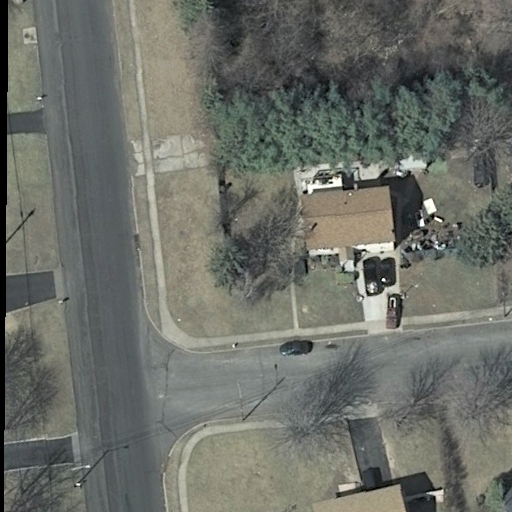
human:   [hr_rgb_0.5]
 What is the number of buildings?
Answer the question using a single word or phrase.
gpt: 3

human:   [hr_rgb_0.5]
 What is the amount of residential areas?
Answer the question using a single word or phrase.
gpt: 1

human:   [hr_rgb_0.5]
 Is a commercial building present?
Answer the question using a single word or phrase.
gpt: no

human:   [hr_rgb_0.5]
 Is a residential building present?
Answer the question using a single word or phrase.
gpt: yes

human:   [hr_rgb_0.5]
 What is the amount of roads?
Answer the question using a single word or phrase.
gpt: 2

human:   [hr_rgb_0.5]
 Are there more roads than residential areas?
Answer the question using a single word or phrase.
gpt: yes

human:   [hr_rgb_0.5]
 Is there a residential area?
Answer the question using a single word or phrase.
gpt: yes

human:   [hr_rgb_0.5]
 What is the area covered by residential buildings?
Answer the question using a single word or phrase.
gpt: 261m2

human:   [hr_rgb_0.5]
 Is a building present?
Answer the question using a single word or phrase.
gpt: yes

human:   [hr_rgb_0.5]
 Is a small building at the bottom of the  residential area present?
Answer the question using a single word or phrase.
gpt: yes

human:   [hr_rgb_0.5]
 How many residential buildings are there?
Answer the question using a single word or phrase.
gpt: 3

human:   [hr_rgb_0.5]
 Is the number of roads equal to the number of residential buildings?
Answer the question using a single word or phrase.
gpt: no

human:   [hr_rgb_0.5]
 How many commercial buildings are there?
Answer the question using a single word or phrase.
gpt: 0

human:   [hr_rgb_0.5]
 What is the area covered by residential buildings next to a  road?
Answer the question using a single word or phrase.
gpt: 261m2

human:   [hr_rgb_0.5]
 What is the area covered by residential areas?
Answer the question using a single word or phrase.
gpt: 10611m2

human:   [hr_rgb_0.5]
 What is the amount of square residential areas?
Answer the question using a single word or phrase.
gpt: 0

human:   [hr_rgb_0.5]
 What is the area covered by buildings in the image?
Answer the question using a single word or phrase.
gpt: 261m2

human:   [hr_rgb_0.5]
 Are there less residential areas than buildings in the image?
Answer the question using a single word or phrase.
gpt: yes

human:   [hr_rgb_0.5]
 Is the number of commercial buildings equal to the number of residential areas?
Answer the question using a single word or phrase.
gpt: no

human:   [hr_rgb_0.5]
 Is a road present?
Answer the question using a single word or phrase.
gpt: yes

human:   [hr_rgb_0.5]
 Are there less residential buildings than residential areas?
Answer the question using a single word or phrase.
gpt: no

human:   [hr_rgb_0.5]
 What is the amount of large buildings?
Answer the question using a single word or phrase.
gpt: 0

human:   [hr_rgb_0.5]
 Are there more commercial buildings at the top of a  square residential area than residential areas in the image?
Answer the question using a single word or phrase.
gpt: no

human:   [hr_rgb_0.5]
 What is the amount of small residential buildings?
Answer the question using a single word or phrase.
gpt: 2

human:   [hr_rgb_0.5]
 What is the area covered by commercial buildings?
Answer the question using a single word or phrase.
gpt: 0m2

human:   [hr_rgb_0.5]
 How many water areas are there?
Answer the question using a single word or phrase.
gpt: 0

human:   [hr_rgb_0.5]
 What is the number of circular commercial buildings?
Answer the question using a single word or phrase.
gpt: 0

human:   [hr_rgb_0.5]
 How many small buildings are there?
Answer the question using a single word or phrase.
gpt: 2

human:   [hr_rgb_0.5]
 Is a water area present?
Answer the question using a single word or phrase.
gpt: no

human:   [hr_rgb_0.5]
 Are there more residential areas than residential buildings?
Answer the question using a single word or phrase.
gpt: no

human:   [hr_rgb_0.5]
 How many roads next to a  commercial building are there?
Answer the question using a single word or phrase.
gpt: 0

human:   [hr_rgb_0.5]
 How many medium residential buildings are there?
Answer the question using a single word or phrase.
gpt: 1

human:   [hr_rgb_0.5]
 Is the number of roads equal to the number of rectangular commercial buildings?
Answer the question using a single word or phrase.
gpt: no

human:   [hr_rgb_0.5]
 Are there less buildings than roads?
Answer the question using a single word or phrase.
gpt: no

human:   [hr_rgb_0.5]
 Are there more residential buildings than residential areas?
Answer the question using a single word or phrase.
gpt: yes

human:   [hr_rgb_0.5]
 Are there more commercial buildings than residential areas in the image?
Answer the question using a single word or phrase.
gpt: no

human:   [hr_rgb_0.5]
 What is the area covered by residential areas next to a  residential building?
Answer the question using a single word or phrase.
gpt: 10611m2

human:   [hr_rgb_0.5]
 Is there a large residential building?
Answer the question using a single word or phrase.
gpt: no

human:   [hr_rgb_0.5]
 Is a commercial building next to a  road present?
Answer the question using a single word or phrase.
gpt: no

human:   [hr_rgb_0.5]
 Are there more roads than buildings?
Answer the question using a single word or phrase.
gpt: no

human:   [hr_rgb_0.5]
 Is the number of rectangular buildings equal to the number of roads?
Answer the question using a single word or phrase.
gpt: yes

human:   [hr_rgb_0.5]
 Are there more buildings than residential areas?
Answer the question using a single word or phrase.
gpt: yes

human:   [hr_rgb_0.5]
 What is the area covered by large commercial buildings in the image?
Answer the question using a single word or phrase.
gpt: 0m2

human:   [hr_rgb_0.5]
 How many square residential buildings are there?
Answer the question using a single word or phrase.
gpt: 0

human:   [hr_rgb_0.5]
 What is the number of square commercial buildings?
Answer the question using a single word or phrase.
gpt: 0

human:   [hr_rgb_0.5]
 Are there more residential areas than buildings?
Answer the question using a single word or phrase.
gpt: no

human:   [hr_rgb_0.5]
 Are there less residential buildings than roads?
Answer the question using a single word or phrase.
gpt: no

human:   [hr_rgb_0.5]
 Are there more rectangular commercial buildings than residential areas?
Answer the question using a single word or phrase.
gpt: no

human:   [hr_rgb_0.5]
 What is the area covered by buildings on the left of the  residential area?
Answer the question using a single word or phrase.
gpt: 261m2

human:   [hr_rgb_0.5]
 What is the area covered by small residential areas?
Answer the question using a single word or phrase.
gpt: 0m2

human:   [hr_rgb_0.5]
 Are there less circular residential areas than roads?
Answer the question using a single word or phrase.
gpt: yes

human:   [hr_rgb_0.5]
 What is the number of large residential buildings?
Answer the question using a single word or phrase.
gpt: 0

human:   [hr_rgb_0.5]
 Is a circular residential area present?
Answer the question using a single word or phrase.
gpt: no

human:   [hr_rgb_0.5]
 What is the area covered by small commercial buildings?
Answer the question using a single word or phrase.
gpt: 0m2

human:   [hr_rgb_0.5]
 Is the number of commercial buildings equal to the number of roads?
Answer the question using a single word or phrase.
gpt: no

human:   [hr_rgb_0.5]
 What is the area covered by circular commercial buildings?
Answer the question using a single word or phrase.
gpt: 0m2

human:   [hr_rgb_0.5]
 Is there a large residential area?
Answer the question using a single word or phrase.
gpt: yes

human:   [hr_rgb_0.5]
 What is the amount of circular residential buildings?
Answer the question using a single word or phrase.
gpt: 0

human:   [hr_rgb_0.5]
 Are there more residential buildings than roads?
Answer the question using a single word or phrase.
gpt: yes

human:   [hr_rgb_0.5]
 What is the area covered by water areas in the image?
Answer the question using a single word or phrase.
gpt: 0m2

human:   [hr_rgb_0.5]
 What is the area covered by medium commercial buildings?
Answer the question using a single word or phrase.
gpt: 0m2

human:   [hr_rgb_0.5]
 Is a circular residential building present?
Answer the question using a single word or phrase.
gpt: no

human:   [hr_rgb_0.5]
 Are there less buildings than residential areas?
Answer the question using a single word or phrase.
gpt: no

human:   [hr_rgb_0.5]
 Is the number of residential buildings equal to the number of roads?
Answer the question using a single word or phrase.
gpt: no